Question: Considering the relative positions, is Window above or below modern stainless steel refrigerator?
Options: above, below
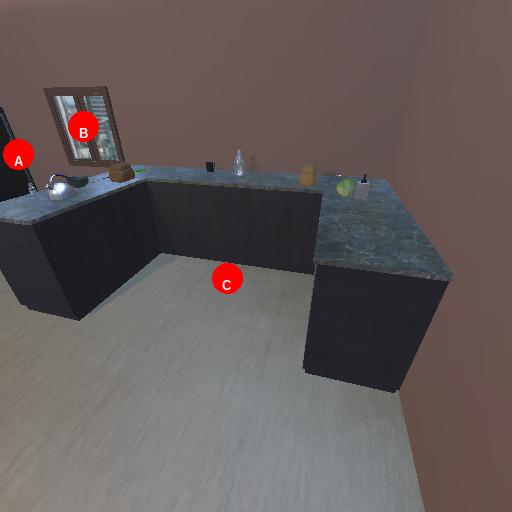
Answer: above